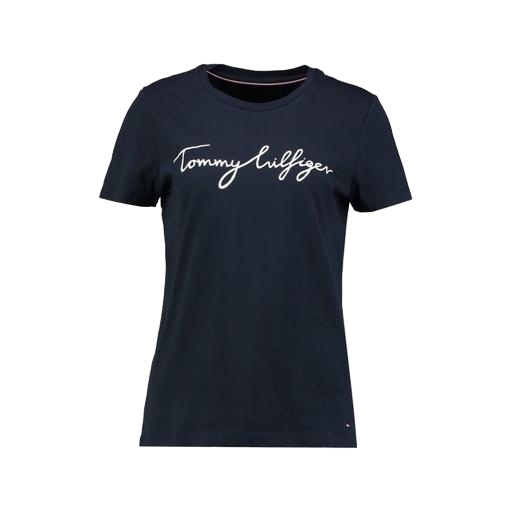
t-shirt twist graphic, t-shirt logo, logo-embroidered top, white background